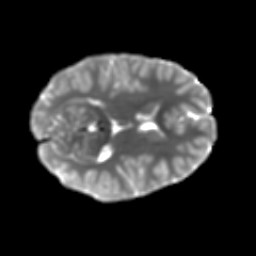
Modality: T2w
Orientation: axial
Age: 10
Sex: male
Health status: ill
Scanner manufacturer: ge
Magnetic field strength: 3 T
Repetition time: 6.752 s
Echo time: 0.079 s